Question: I ve searched many times in google ,stackoverflow,html chars sites but I did not find what I need please help me about this:
I need this icon, representing a share action, as html unicode sequence:

please help
thanks in advance
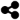
Answer: Short answer: no.
Long answer: <URL>
---
As a minor aside / workaround for a bit of fun:
<URL>
'''
<span class="share">&lt;</span>
.share {
font-weight: bold;
position: relative;
}
.share:before {
content: ".";
font-size: 2.2em;
position: absolute;
bottom: -2.5px;
left: -4px;
}
.share:after {
content: ":";
font-size: 2em;
position: absolute;
bottom: -6px;
right: -7px;
}
'''